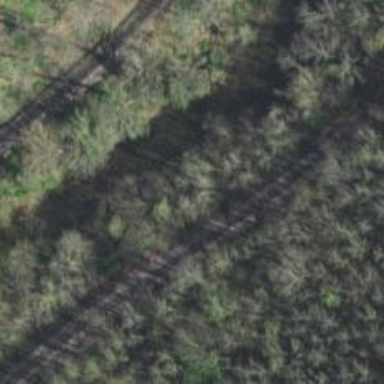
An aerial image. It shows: Railway track.